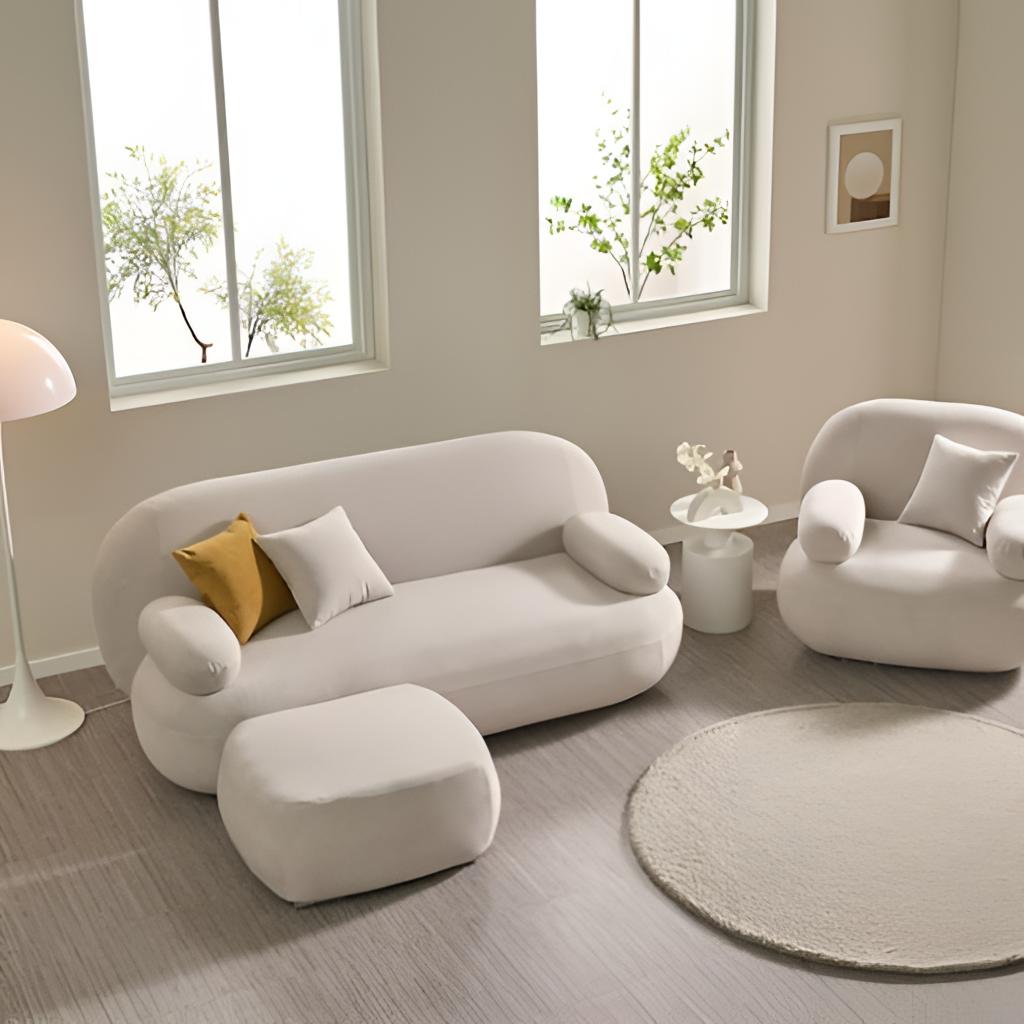
living room, fabric sofa set, gray wood flooring, with plank pattern, contemporary, paint wallpaper, with solid pattern